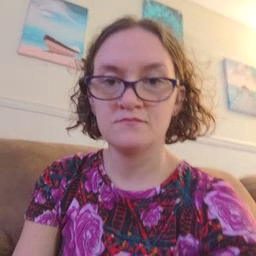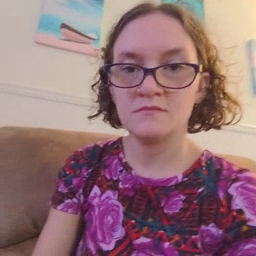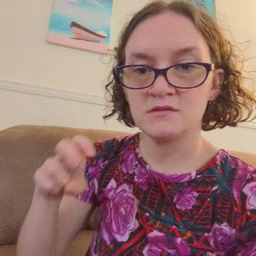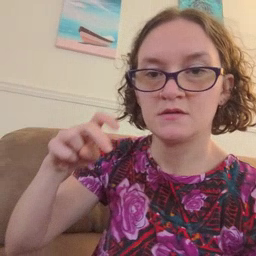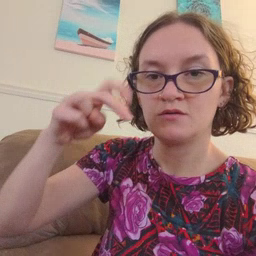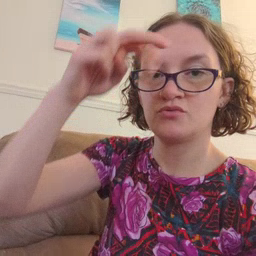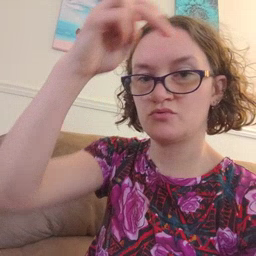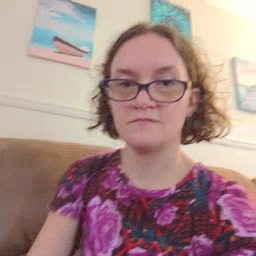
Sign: stairs